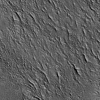
Atmospheric dust classification: not_dusty